Interaction volume radius: 10 \u00c5
Interaction volume height: 10 \u00c5
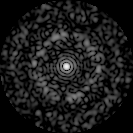
Disorder parameter: 0.8396